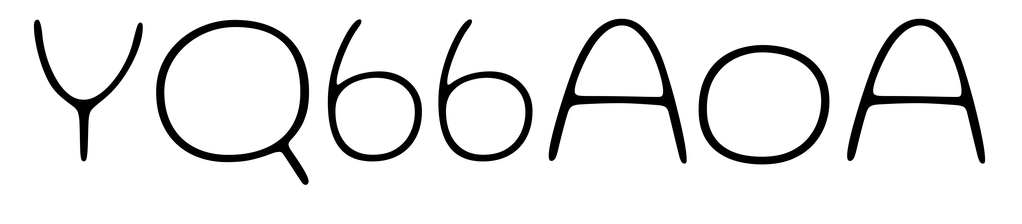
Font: Gluten_Thin